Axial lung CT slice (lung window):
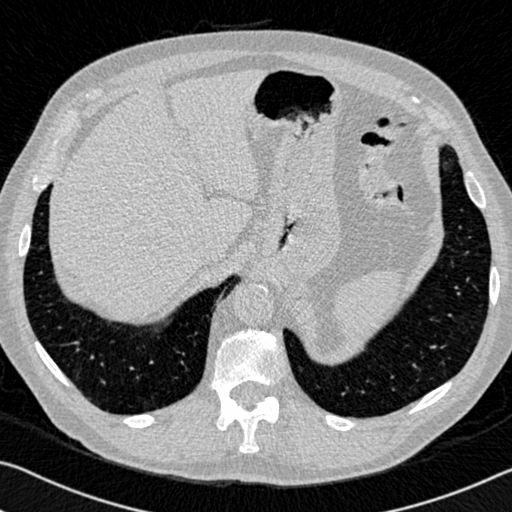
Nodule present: no